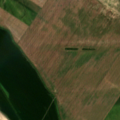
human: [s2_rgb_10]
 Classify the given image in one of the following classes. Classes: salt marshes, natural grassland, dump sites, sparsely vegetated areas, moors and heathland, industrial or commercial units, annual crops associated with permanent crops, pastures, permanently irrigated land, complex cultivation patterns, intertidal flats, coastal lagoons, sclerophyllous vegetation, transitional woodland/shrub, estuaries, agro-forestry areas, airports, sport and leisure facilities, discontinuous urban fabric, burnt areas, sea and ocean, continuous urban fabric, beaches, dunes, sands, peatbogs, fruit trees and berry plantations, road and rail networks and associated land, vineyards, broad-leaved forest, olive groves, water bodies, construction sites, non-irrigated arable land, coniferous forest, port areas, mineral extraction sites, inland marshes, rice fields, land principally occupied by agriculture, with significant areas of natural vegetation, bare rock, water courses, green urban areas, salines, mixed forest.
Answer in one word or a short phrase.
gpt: non-irrigated arable land